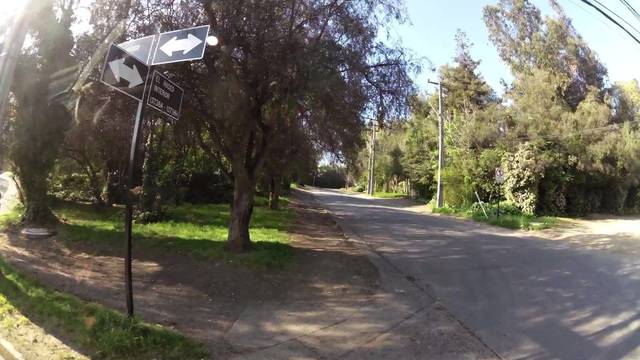
Region: Chile
Coordinates: -33.351, -70.505